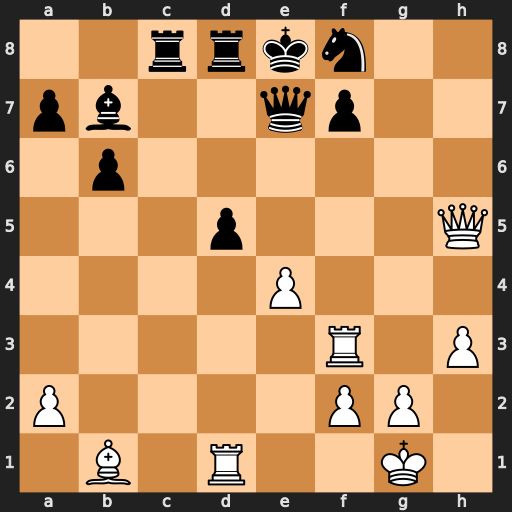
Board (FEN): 2rrkn2/pb2qp2/1p6/3p3Q/4P3/5R1P/P4PP1/1B1R2K1
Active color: w
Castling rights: -
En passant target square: -
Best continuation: exd5 Bxd5 Rxd5 Rxd5 Qxd5